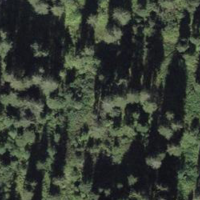
EUNIS habitat code: 43
Species observed at this site:
Parnassia palustris